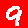
Digit: 9